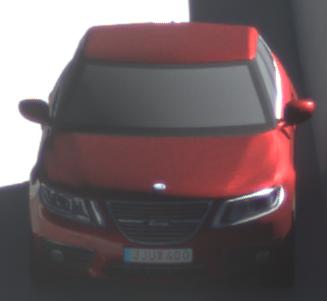
Make: Saab
Model: 5-Sep
Detailed model: 9-5 1.6T
Model produced from: 2010/06
Model produced until: 2011/12
Doors: 4
Color: red
Road condition: dry road
Daytime: morning or afternoon
Contrast: high contrast